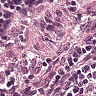
Metastatic tissue present: no